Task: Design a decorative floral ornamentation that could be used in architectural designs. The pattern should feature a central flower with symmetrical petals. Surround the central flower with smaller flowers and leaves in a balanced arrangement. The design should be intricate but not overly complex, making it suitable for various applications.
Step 261:
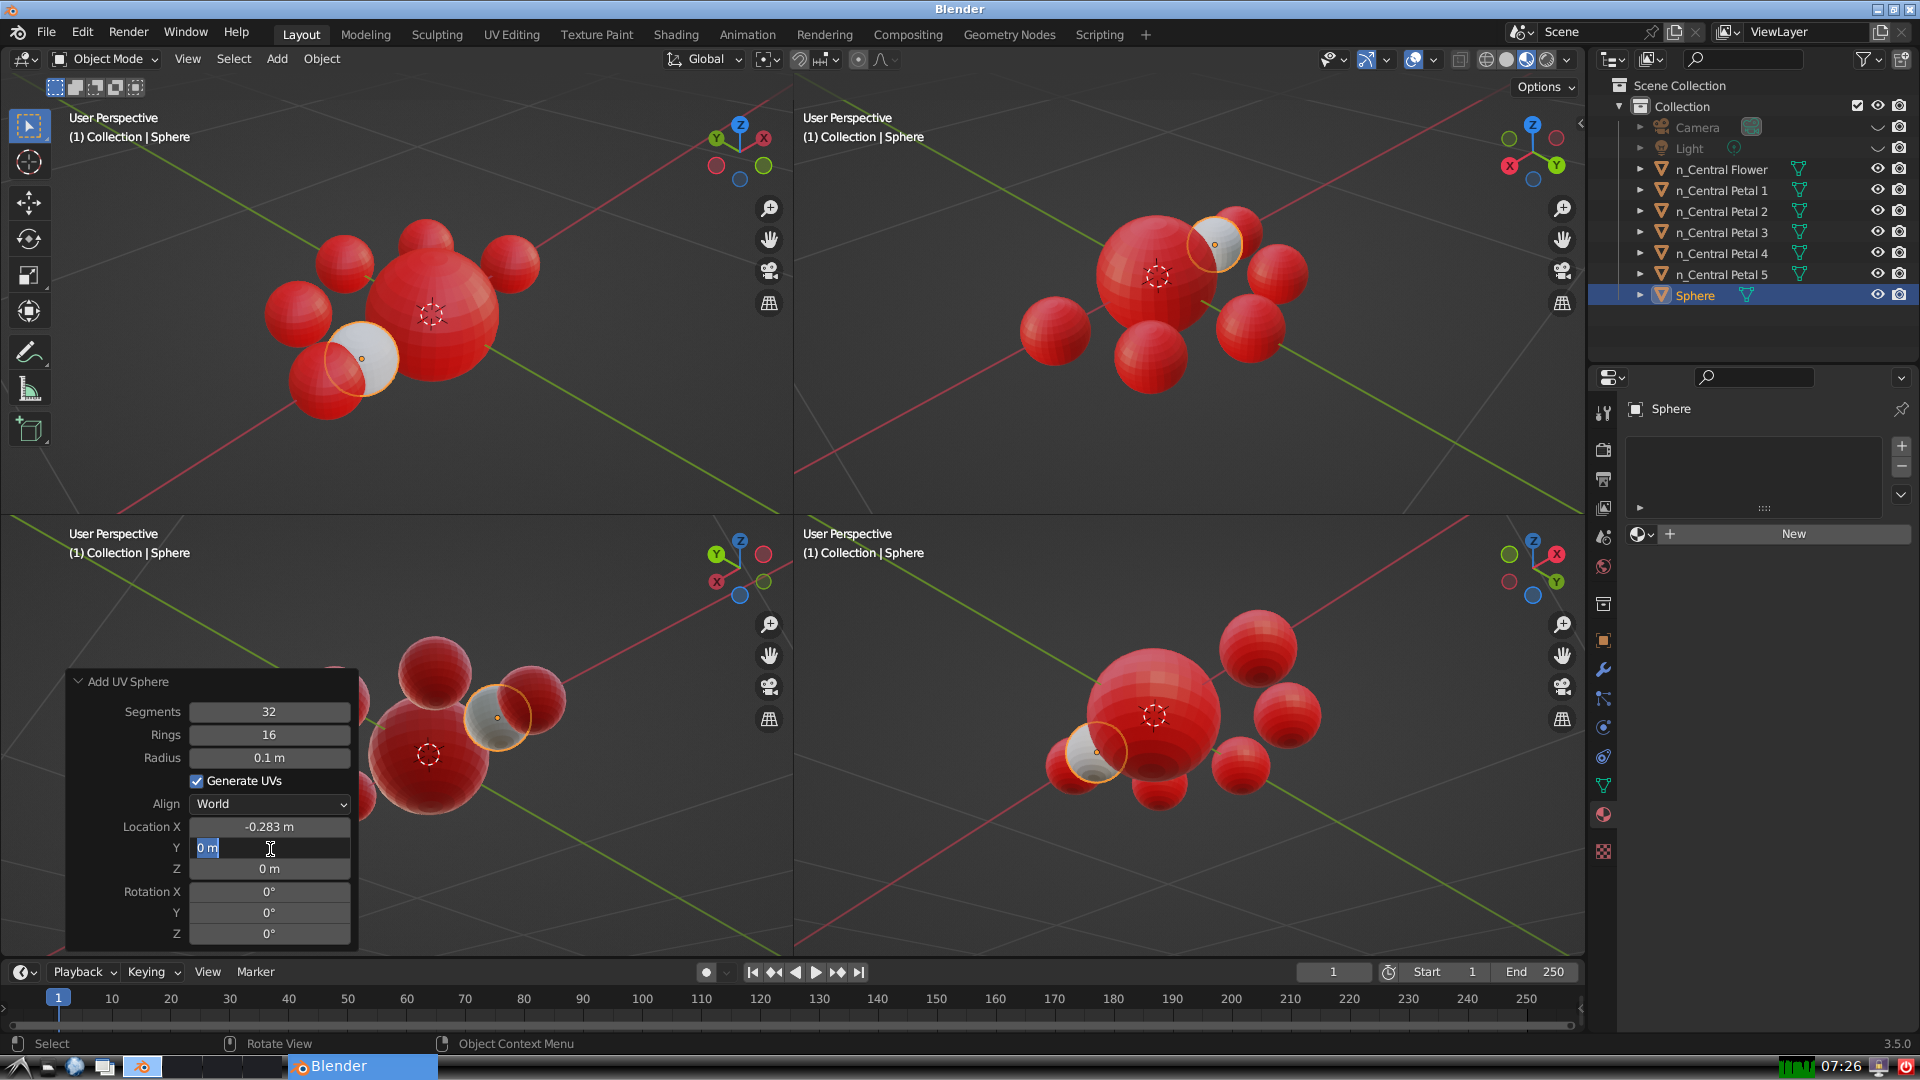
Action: input_text: -0.282842712474619